Question: I am trying to generate a macro that will hide unwanted rows in a very large spreadsheet, and only show the rows that have relevant data.
'''
Sub hiddenrows()
Dim i As Long
Dim totalRows As Long
totalRows = ActiveSheet.UsedRange.Rows.Count
ActiveSheet.Rows("10:" & totalRows).Hidden = False
For i = 10 To totalRows
If ActiveSheet.Range("B" & i).Value <> vbNullString Then
corr = i
i = i + 1
End If
If ActiveSheet.Range("C" & i).Value <> vbNullString Then
geo = i
i = i + 1
End If
If ActiveSheet.Range("D" & i).Value <> vbNullString Then
dis = i
i = i + 1
End If
While ActiveSheet.Range("E" & i).Value <> vbNullString
If ActiveSheet.Range("E" & i).Value <> vbNullString Then
act = i
act2 = i + 1
act3 = i + 2
Cells(corr, 1).EntireRow.Hidden = False
Cells(geo, 1).EntireRow.Hidden = False
Cells(dis, 1).EntireRow.Hidden = False
Cells(act, 1).EntireRow.Hidden = False
Cells(act2, 1).EntireRow.Hidden = False
Cells(act3, 1).EntireRow.Hidden = False
i = i + 3
Else
i = i - 1
End If
Wend
Next
End Sub
'''
I think I've got the basic code structure down, but I know that my syntax/execution is way off.
Let me try and explain the code a little better. I am trying first to count the number of rows and store that as my "LastRow" variable. Then I want to go through all the rows and set them as hidden. After that, using the larger "For" loop, I want to store specific rows as the variables 'corr', 'geo', 'dis', and 'act'. When there is data in the "act" row, I want to set all of the stored rows to show. My iterator "i" I hope is being updated in the proper way. Any help would be greatly appreciated.
I have updated the code that I am currently using but its not working as well as I would like. Im adding a picture to better describe what I am looking for. Basically if there is anything in the 'Activity Description' column than I want to show the corridor, geography, and discipline that correspond to the particular description. But if there is nothing in the activity description, than it doesn't show unnecessary information. I basically want to condense this huge excel file to where only you can see is the information that is useful. I hope this helps.

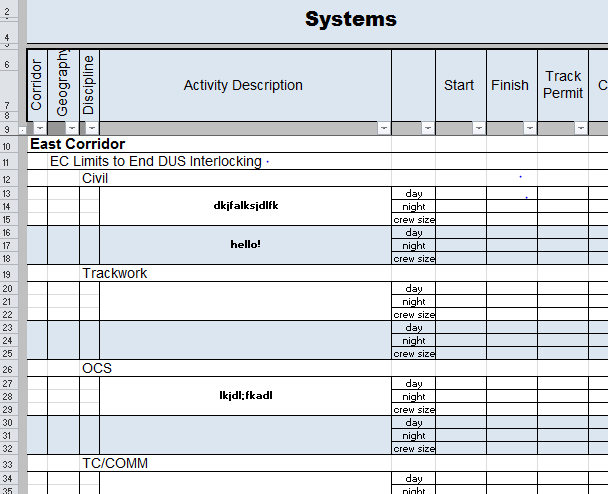
Answer: The following VBA procedure reflects the data structure in the image that accompanies the your question. As I understand it, you want to retain the rows that have entries in the Activity Description, as well as the rows that show the organizational framework for those entries. You want to hide the other rows in the sheet (excluding rows 1-9).
### Explanation of the code
- It explicity sets Sheet2 as the sheet to operate on.- As with your approach to the problem, the routine first hides all the data rows in the sheet (resetting any previously hidden rows), and then selectively unhides those that have activity descriptions, as well those that provide organizational information for them.- It loops through the data rows from bottom to top. This eliminates the need to backtrack after a description is found in order to unhide the organization rows relevant to that description.- When an activity description is found, it is unhidden, and flags are set to indicate the organizational rows for that description will also need to be unhidden. - As the loop proceeds up the data table, it unhides the organization rows for the description as they are encountered and resets the relevant flag to zero as each kind of organizational row is dealt with.'''
Option Explicit
Sub hiddenrows2()
Dim i As Long
Dim firstRow As Long
Dim lastRow As Long
Dim dis As Long, _
geo As Long, _
cor As Long
dis = 0
geo = 0
cor = 0
With Worksheets("Sheet2")
firstRow = 10
lastRow = .Cells(Rows.Count, 6).End(xlUp).Row
.Range(firstRow & ":" & lastRow).EntireRow.Hidden = False
.Range(firstRow & ":" & lastRow).EntireRow.Hidden = True
i = lastRow
Do While i >= firstRow
If .Range("E" & (i)).Value <> "" Then
dis = 1
geo = 1
cor = 1
.Range(i & ":" & (i + 2)).EntireRow.Hidden = False
ElseIf (.Range("D" & i).Value <> "") And dis = 1 Then
dis = 0
.Range("D" & i).EntireRow.Hidden = False
ElseIf (.Range("C" & i).Value <> "") And (geo = 1) Then
geo = 0
.Range("C" & i).EntireRow.Hidden = False
ElseIf (.Range("B" & i).Value <> "") And (cor = 1) Then
cor = 0
.Range("B" & i).EntireRow.Hidden = False
End If
i = i - 1
Loop
End With
End Sub
'''